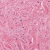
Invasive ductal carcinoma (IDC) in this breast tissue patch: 0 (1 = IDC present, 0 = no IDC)